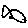
Label: fish